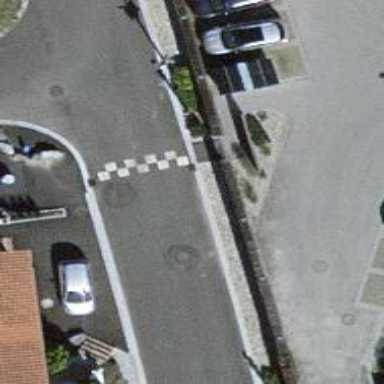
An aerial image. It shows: Entrance with barrier.